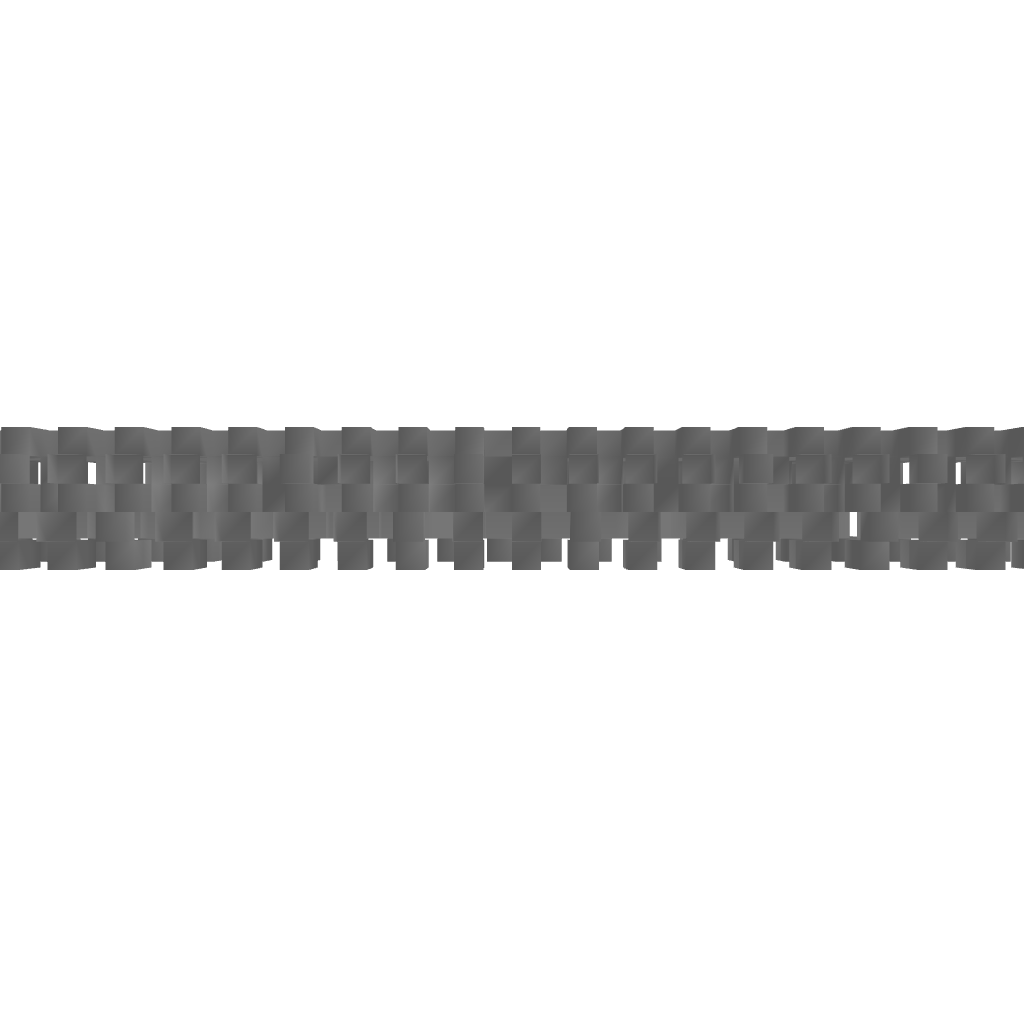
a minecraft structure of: temple run :D bad low quality